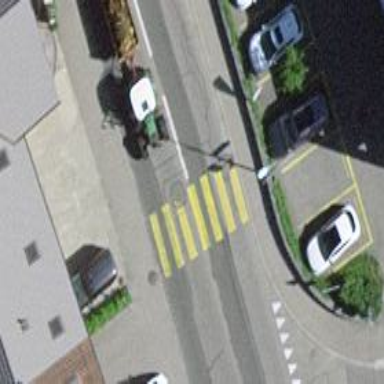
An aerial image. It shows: Zebra crossing on the road.